Aerial crown-view tile of a tropical tree (Barro Colorado Island, Panama), acquired 20241112:
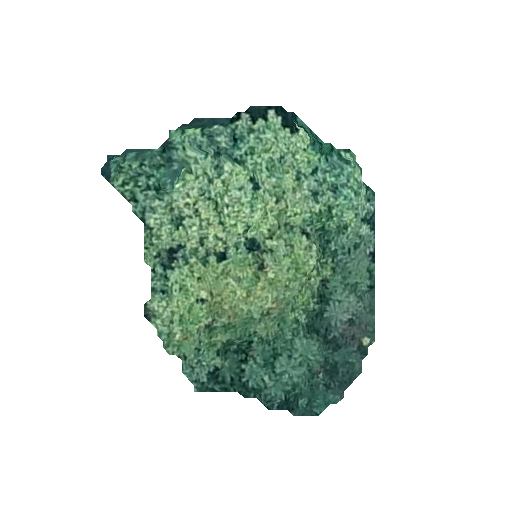
Species: Hieronyma alchorneoides
GBIF accepted scientific name: Hieronyma alchorneoides
Crown area: 93.111 m²